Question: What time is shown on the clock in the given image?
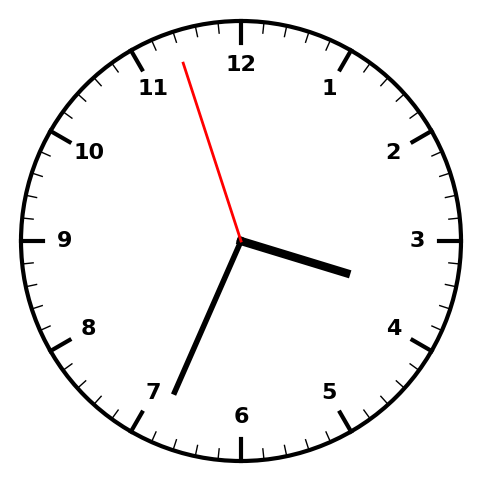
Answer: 03:33:57